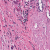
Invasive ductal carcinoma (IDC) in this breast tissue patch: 0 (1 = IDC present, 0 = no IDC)